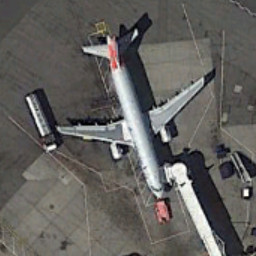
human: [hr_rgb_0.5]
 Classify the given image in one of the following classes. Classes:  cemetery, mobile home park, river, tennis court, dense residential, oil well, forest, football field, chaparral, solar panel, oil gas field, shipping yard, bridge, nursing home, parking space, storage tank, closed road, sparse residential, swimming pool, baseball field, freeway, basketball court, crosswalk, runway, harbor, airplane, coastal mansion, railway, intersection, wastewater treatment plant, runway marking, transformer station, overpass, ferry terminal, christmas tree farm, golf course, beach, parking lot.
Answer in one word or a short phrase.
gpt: airplane